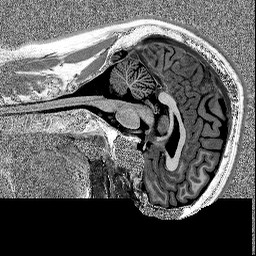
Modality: MP2RAGE
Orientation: sagittal
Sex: male